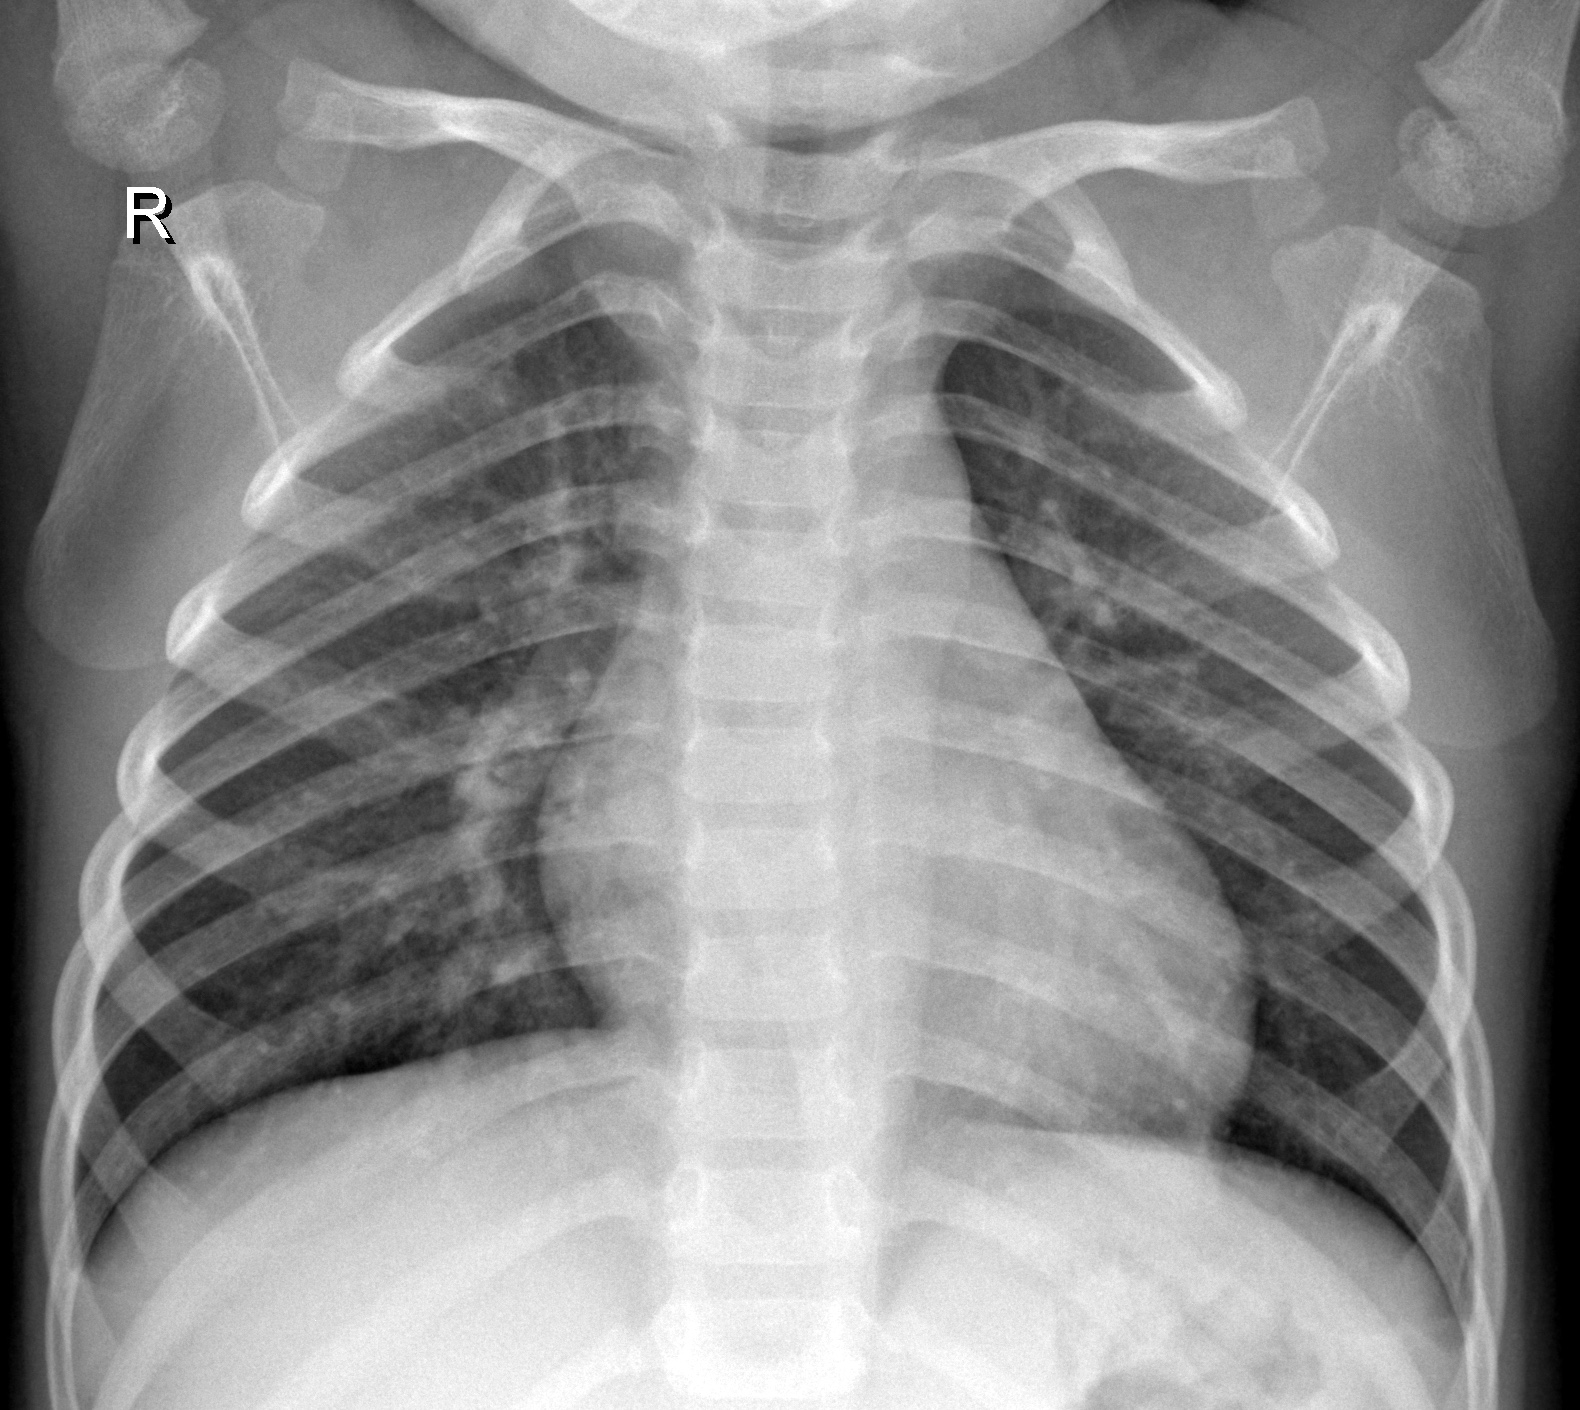
Diagnosis: NORMAL